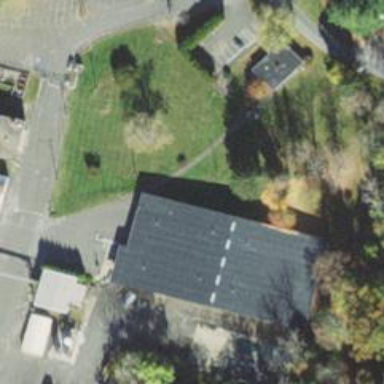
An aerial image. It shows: Part of building.